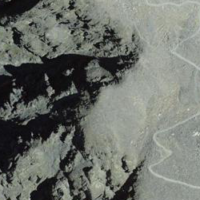
EUNIS habitat code: 48
Species observed at this site:
Saxifraga bryoides
Ranunculus glacialis